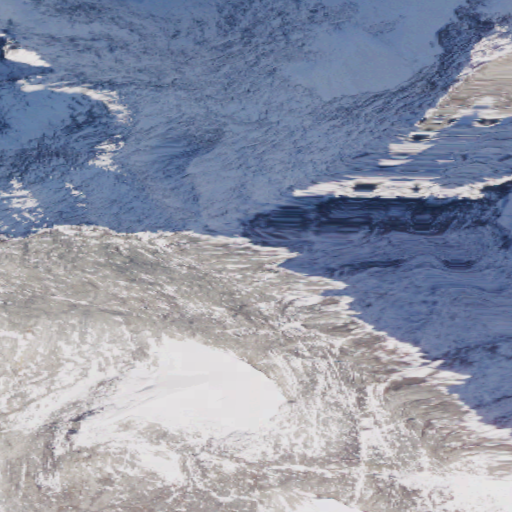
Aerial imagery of mountain in Washington named Forbidden Peak containing barren land and snow